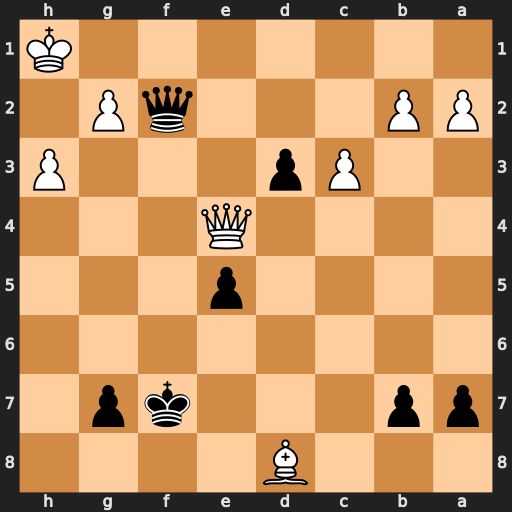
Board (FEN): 3B4/pp3kp1/8/4p3/4Q3/2Pp3P/PP3qP1/7K
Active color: b
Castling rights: -
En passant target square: -
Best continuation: Qf1+ Kh2 Qf4+ Qxf4+ exf4 Bg5 d2